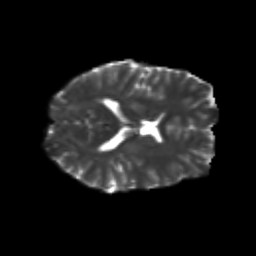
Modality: T2w
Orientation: axial
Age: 26
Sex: female
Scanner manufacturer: siemens
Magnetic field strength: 3 T
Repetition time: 3.5 s
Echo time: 0.113 s